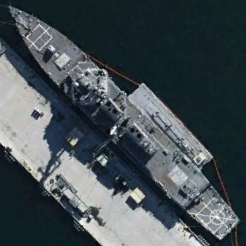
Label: destroyer